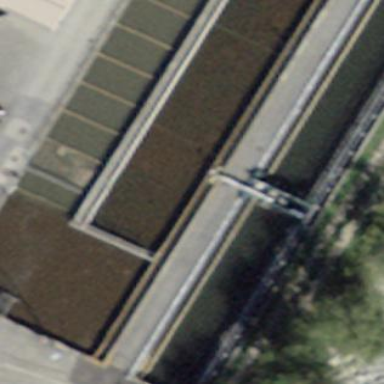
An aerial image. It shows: Image of wastewater.